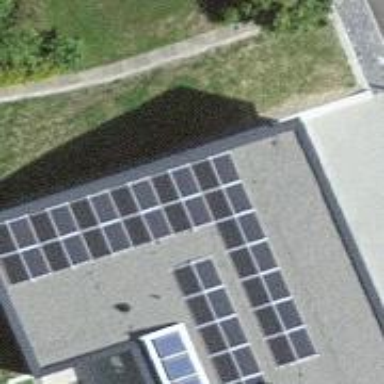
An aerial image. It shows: Solar photovoltaic panel generator.